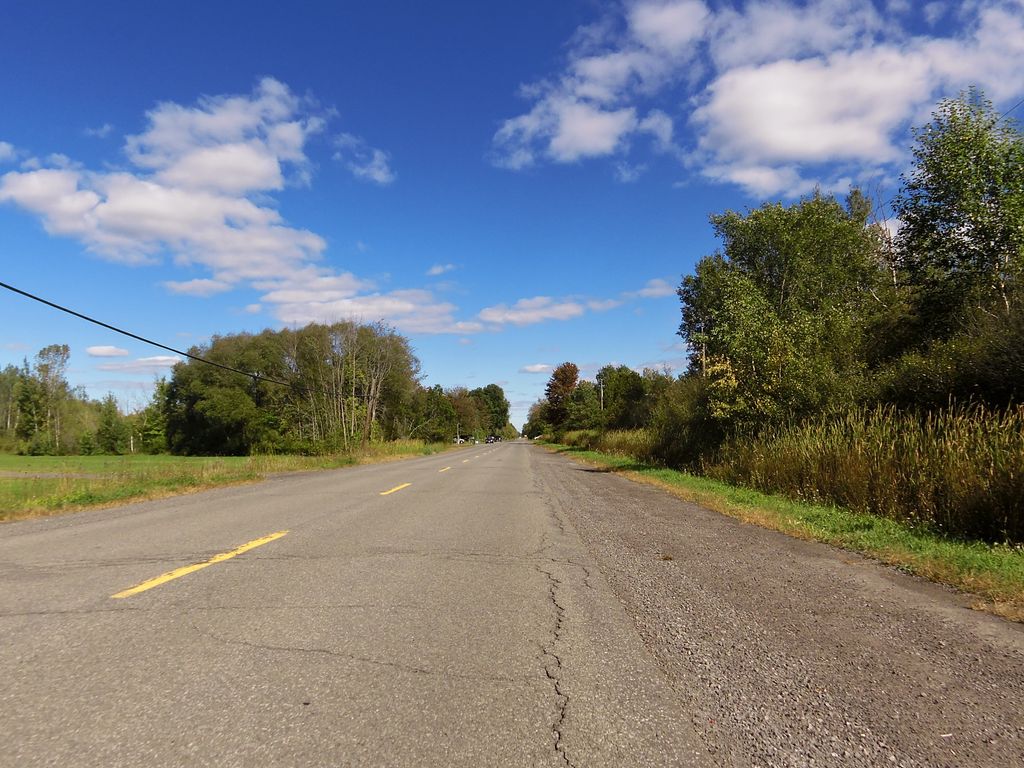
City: ottawa-gatineau